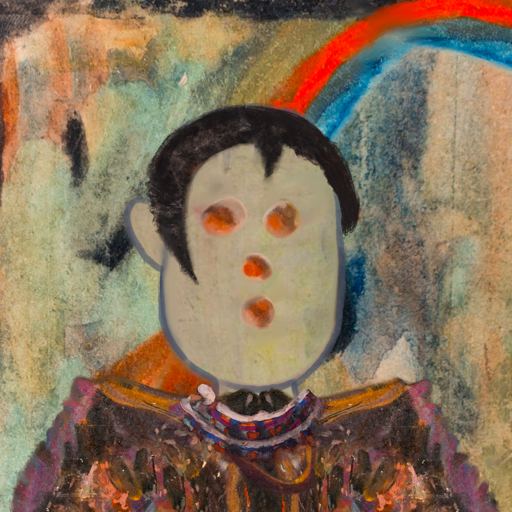
Background: Childish, Head And Neck Front: Hill_Girl, Face Front: Rupkatha, Bust: Gypsy_Queen, Hair Front: Roy_Bahadur, Head Accessory: Blank, Second Necklace: Comrade, Necklace: Hypocrite_1, Baby: Blank